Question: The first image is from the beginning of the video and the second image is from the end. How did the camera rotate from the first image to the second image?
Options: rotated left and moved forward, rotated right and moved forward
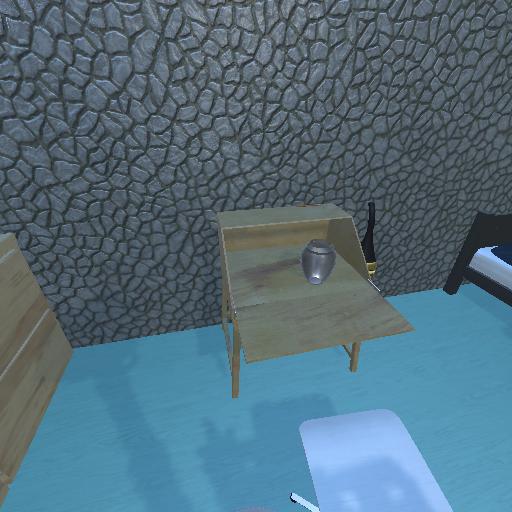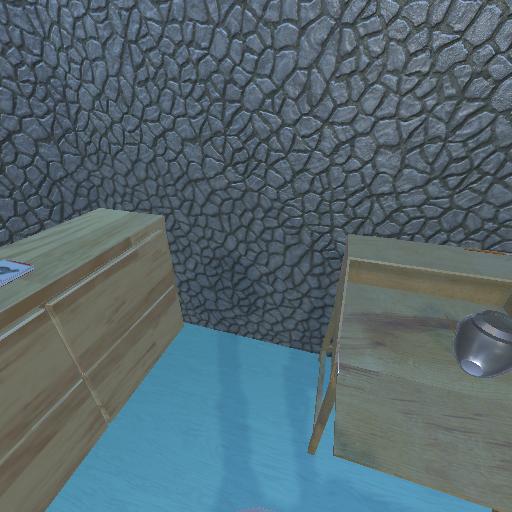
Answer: rotated left and moved forward